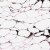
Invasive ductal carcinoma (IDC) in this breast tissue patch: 0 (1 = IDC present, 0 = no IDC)